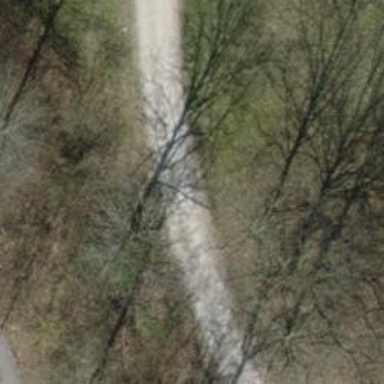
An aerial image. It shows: Path with fine gravel surface.